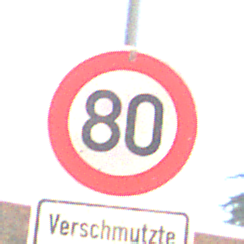
Verkehrszeichen: Geschwindigkeit80
Zusatzzeichen unten: HinweiseAufGefahrenDurchVerbaleAngabe4
Umgebung: Outdoor, Suburban
Tageszeit: Midday
Wetter: PartlyCloudy
Licht: Natural
Jahreszeit: NotSpecified
Kontrast: HighContrast